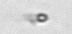
Label: nanoplankton_mix